Question: I have read a lot of similar questions but I cant find anything helpful in them, so I have to ask one myself.
I have a program that uses TCP socket connection server and client with a total of 5 classes in one package, two of them have a main method (server and clientGUI).

But when I use rightclick on server.java -> export -> runnable jar file with server run configuration, it works, I can run it from outside eclipse. But when I do the same for clientGUI.java, nothing happens when I run the clientGUI.jar file.
main method in Server looks like this:
'''
public static void main(String[] args) {
Server s = new Server();
s.start();
}
'''
but in ClientGUI i only have this:
'''
public static void main(String[] args) {
new ClientGUI();
}
'''
is that the problem? I don't have 'start()' in ClientGUI, because nothing happens until user input, and everything related to graphics is coded in the constructor, and the rest is in 'ActionPerformed' method that handles buttons.
---
ClientGUI:
'''
public class ClientGUI extends JFrame implements ActionListener {
private static final long serialVersionUID = -1115273859077115660L;
private JTextField textField;
private JTextArea chatBox;
private static Client client;
private JButton resetB;
JButton btnConnect;
JLabel lblGrid;
JLabel lblGrid2;
static int port = 56667;
String IP;
private JTextField txtPort;
private JTextField txtIP;
final JButton readyB;
ClientGUI() {
super("Client");
getContentPane().setBackground(Color.LIGHT_GRAY);
setResizable(false);
setBounds(100, 100, 945, 750);
setDefaultCloseOperation(JFrame.EXIT_ON_CLOSE);
getContentPane().setLayout(null);
JPanel panel = new JPanel();
panel.setBackground(Color.WHITE);
panel.setBounds(10, 11, 920, 520);
getContentPane().add(panel);
panel.setLayout(null);
readyB = new JButton("READY");
readyB.setEnabled(false);
readyB.addActionListener(new ActionListener() {
public void actionPerformed(ActionEvent e) {
lblGrid.setVisible(true);
readyB.setEnabled(false);
client.sendMessage(new Message(Message.READY, client.myID, ""));
}
});
readyB.setBounds(784, 461, 126, 48);
panel.add(readyB);
BufferedImage myPicture = null;
try {
myPicture = ImageIO.read(new File("img/grid.png"));
} catch (IOException e) {
e.printStackTrace();
}
lblGrid = new JLabel(new ImageIcon(myPicture));
lblGrid.setText("");
lblGrid.addMouseListener(new MouseAdapter() {
@Override
public void mouseClicked(MouseEvent m) {
int x = m.getX() / 40;
int y = m.getY() / 40;
if(client.myShots[x][y] == false){
client.sendMessage(new Message(Message.SHOT, client.myID,
(x + 1) + " " + (y + 1)));
client.myShots[x][y] = true;}
}
});
lblGrid.setBounds(480, 40, 401, 401);
panel.add(lblGrid);
lblGrid.setVisible(false);
lblGrid2 = new JLabel(new ImageIcon(myPicture));
lblGrid2.setText("");
lblGrid2.setBounds(40, 40, 401, 401);
panel.add(lblGrid2);
textField = new JTextField();
textField.setBounds(493, 681, 437, 20);
getContentPane().add(textField);
textField.setColumns(10);
textField.addActionListener(this);
JPanel panel_1 = new JPanel();
panel_1.setBounds(10, 542, 210, 159);
getContentPane().add(panel_1);
panel_1.setLayout(null);
resetB = new JButton("R");
resetB.setBounds(160, 108, 40, 40);
resetB.addActionListener(this);
panel_1.add(resetB);
btnConnect = new JButton("Connect");
btnConnect.setBounds(230, 542, 89, 23);
getContentPane().add(btnConnect);
btnConnect.addActionListener(this);
JLabel lblIp = new JLabel("IP:");
lblIp.setBounds(329, 546, 22, 14);
getContentPane().add(lblIp);
JLabel lblPort = new JLabel("Port:");
lblPort.setBounds(329, 580, 46, 14);
getContentPane().add(lblPort);
txtPort = new JTextField();
txtPort.setText("1234");
txtPort.setBounds(361, 577, 120, 20);
getContentPane().add(txtPort);
txtPort.setColumns(10);
txtIP = new JTextField();
txtIP.setText("192.168.0.25");
txtIP.setBounds(361, 542, 120, 20);
getContentPane().add(txtIP);
txtIP.setColumns(10);
JScrollPane scrollPane = new JScrollPane();
scrollPane.setBounds(491, 544, 439, 124);
getContentPane().add(scrollPane);
chatBox = new JTextArea();
scrollPane.setViewportView(chatBox);
chatBox.setEditable(false);
chatBox.setLineWrap(true);
textField.requestFocus();
setVisible(true);
}
public static void main(String[] args) {
new ClientGUI();
}
void drawX(JLabel grid, int x, int y) {
JLabel xg = (new JLabel(new ImageIcon("img/x.png")));
xg.setBounds(40 * (x - 1), 40 * (y - 1), 40, 40);
grid.add(xg);
xg.setVisible(true);
repaint();
}
void drawMiss(JLabel grid, int x, int y) {
JLabel xg = (new JLabel(new ImageIcon("img/miss.png")));
xg.setBounds(40 * (x - 1), 40 * (y - 1), 40, 40);
grid.add(xg);
xg.setVisible(true);
repaint();
}
public void actionPerformed(ActionEvent e) {
Object o = e.getSource();
if (o == textField) {
String text = textField.getText();
client.sendMessage(new Message(Message.CHAT, client.myID, text));
textField.setText("");
}
if (o == resetB) {
}
if (o == btnConnect) {
IP = txtIP.getText();
port = Integer.parseInt(txtPort.getText());
client = new Client(IP, port, this);
// test if we can start the Client
if (!client.start())
return;
else
client.display("Connected!");
txtIP.setEnabled(false);
txtPort.setEnabled(false);
btnConnect.setEnabled(false);
readyB.setEnabled(true);
}
}
public void append(String string) {
chatBox.append(string);
chatBox.setCaretPosition(chatBox.getText().length() - 1);
}
}
'''
Client:
'''
public class Client {
private ObjectOutputStream sOutput;
private ObjectInputStream sInput;
Socket socket;
private SimpleDateFormat sdf;
private static ClientGUI cg;
private static String IP;
private static int port;
int myID;
boolean[][]myShots = new boolean [10][10];
Client(String IP, int port, ClientGUI cg) {
this.IP = IP;
this.port = port;
this.cg = cg;
sdf = new SimpleDateFormat("HH:mm:ss");
}
public boolean start() {
try {
socket = new Socket(IP, port);
} catch (Exception e) {
display("Server not running!");
return false;
}
try {
sInput = new ObjectInputStream(socket.getInputStream());
sOutput = new ObjectOutputStream(socket.getOutputStream());
} catch (IOException e) {
display("Exception creating new Input/output Streams: " + e);
return false;
}
new ListenFromServer().start();
return true;
}
void display(String msg) {
cg.append(sdf.format(new Date()) + ": " + msg + "
");
}
void sendMessage(Message msg) {
try {
sOutput.writeObject(msg);
} catch (IOException e) {
display("Exception writing to server: " + e);
}
}
public void clearMyShots(int id) {
for (int i = 0; i < 10; i++)
for (int j = 0; j < 10; j++)
myShots[i][j] = false;
}
class ListenFromServer extends Thread {
public void run() {
Message cm = null;
while (true) {
try {
cm = (Message) sInput.readObject();
} catch (IOException ioe) {
} catch (ClassNotFoundException e) {
e.printStackTrace();
}
switch (cm.getType()) {
case Message.ID:
myID = Integer.parseInt(cm.getMessage());
display("Your ID is " + myID);
break;
case Message.HIT:
String[] partHit = cm.getMessage().split(" ");
int x = Integer.parseInt(partHit[0]);
int y = Integer.parseInt(partHit[1]);
int whoShot = cm.getID();
if (whoShot == myID) {
display("HIT: " + (char) (x + 64) + y);
cg.drawX(cg.lblGrid, x, y);
} else
cg.drawX(cg.lblGrid2, x, y);
break;
case Message.SHOT:
display("SHOT: " + cm.getMessage());
break;
case Message.MISS: {
String[] partMiss = cm.getMessage().split(" ");
x = Integer.parseInt(partMiss[0]);
y = Integer.parseInt(partMiss[1]);
whoShot = cm.getID();
if (whoShot == myID) {
display("MISS: " + (char) (x + 64) + y);
cg.drawMiss(cg.lblGrid, x, y);
} else
cg.drawMiss(cg.lblGrid2, x, y);
break;
}
case Message.DESTROYED:
break;
case Message.CHAT: {
display("Player " + cm.getID() + ": " + cm.getMessage());
cm = null;
break;
}
}
}
}
}
}
'''
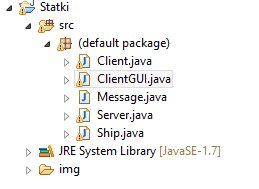
Answer: I found that the cause was not related to the main method. Following user @vanje i ran my program from windows command line and it showed IOException reading image files that I forgot to copy to new directory. I did and it is working